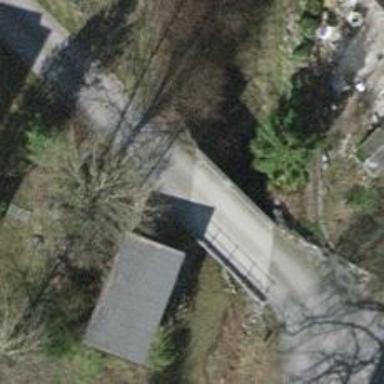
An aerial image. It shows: Concrete driveway bridge on service road.